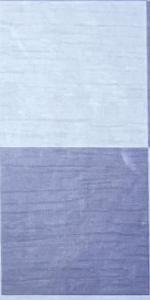
Label: Empty